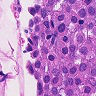
Metastatic tissue present: yes